【题型】证明题　【知识点】解析几何　【难度】medium
已知双曲线$\Gamma$: $x^2 - \frac{y^2}{3} = 1$，点$A(1,0)$，点$Q(1,2)$，过点$Q$作动直线$l$与双曲线右支交于不同的两点$B$、$C$，点$H$在线段$BC$上，且与端点$B$、$C$不重合。

(1) 求双曲线$\Gamma$的焦距和离心率；

(2) 当$H$为$BC$中点时，$\triangle AQH$的面积为$7$，求直线$l$的斜率；

(3) 设直线$AB$、$AH$、$AC$分别与$y$轴交于点$D$、$E$、$F$，若$E$为$DF$的中点，证明：点$H$在一条定直线上，并求出该定直线的方程。
【解答】
\textbf{【答案】}
(1) 焦距$4$，离心率$2$

(2) $-2$

(3) 证明见解析，$(x_H,y_H)$在定直线$3x - 2y - 3 = 0$上

\textbf{【分析】}
(1) 根据双曲线方程求出$a,b,c$，即可得解；

(2) 先设出直线方程，联立双曲线方程，利用中点坐标公式和三角形面积公式求解直线斜率；

(3) 通过设点坐标，利用直线方程求出与$y$轴交点坐标，再根据中点关系证明点$H$在定直线上。

\textbf{【详解】}
(1) 由双曲线方程得$a = 1$，$b = \sqrt{3}$，$c = \sqrt{a^2 + b^2} = 2$，

所以焦距$2c = 4$，离心率$e = \frac{c}{a} = 2$；

---

(2) 若直线$l$的斜率不存在，则直线$l$与双曲线右支只有一个交点，不符合题意，

故直线$l$的斜率存在，设直线$l$的方程为$y - 2 = k(x - 1)$，

与$x^2 - \frac{y^2}{3} = 1$联立得$(3 - k^2)x^2 + (2k^2 - 4k)x - k^2 + 4k - 7 = 0$。

设$B(x_1,y_1)$，$C(x_2,y_2)$，

由题意，得
\[
\begin{cases}
3 - k^2 \neq 0 \\
\Delta = (2k^2 - 4k)^2 + 4(3 - k^2)(k^2 - 4k + 7) = 12(7 - 4k) > 0 \\
x_1 + x_2 = \frac{2k^2 - 4k}{k^2 - 3} > 0 \\
x_1x_2 = \frac{k^2 - 4k + 7}{k^2 - 3} > 0
\end{cases}
\]
，

解得$k < -\sqrt{3}$，

因为$H$为$BC$中点，所以$x_H = \frac{k^2 - 2k}{k^2 - 3}$，

由$S_{\triangle AQH} = \frac{1}{2}|AQ||x_H - 1| = \left|\frac{k^2 - 2k}{k^2 - 3} - 1\right| = 7$，得$7k^2 + 2k - 24 = (7k - 12)(k + 2) = 0$，

又$k < -\sqrt{3}$，解得$k = -2$，

所以直线$l$的斜率为$-2$；

---

(3) 直线$AB$的方程为$y = \frac{y_1}{x_1 - 1}(x - 1)$，令$x = 0$，得$y_D = \frac{-y_1}{x_1 - 1}$，

同理可得，$y_E = \frac{-y_H}{x_H - 1}$，$y_F = \frac{-y_2}{x_2 - 1}$，

由$E$为$DF$中点，可得$2y_E = y_D + y_F$，

即$\frac{2y_H}{x_H - 1} = \frac{y_1}{x_1 - 1} + \frac{y_2}{x_2 - 1} = \frac{2 + k(x_1 - 1)}{x_1 - 1} + \frac{2 + k(x_2 - 1)}{x_2 - 1} = 2k + 2 \cdot \frac{x_1 + x_2 - 2}{(x_1 - 1)(x_2 - 1)}$，

所以$\frac{y_H}{x_H - 1} = k + \frac{2k^2 - 4k - 2(k^2 - 3)}{k^2 - 4k + 7 - (2k^2 - 4k) + k^2 - 3} = k + \frac{-4k + 6}{4} = \frac{3}{2}$，

即$3x_H - 2y_H - 3 = 0$，

所以$(x_H,y_H)$在定直线$3x - 2y - 3 = 0$上。

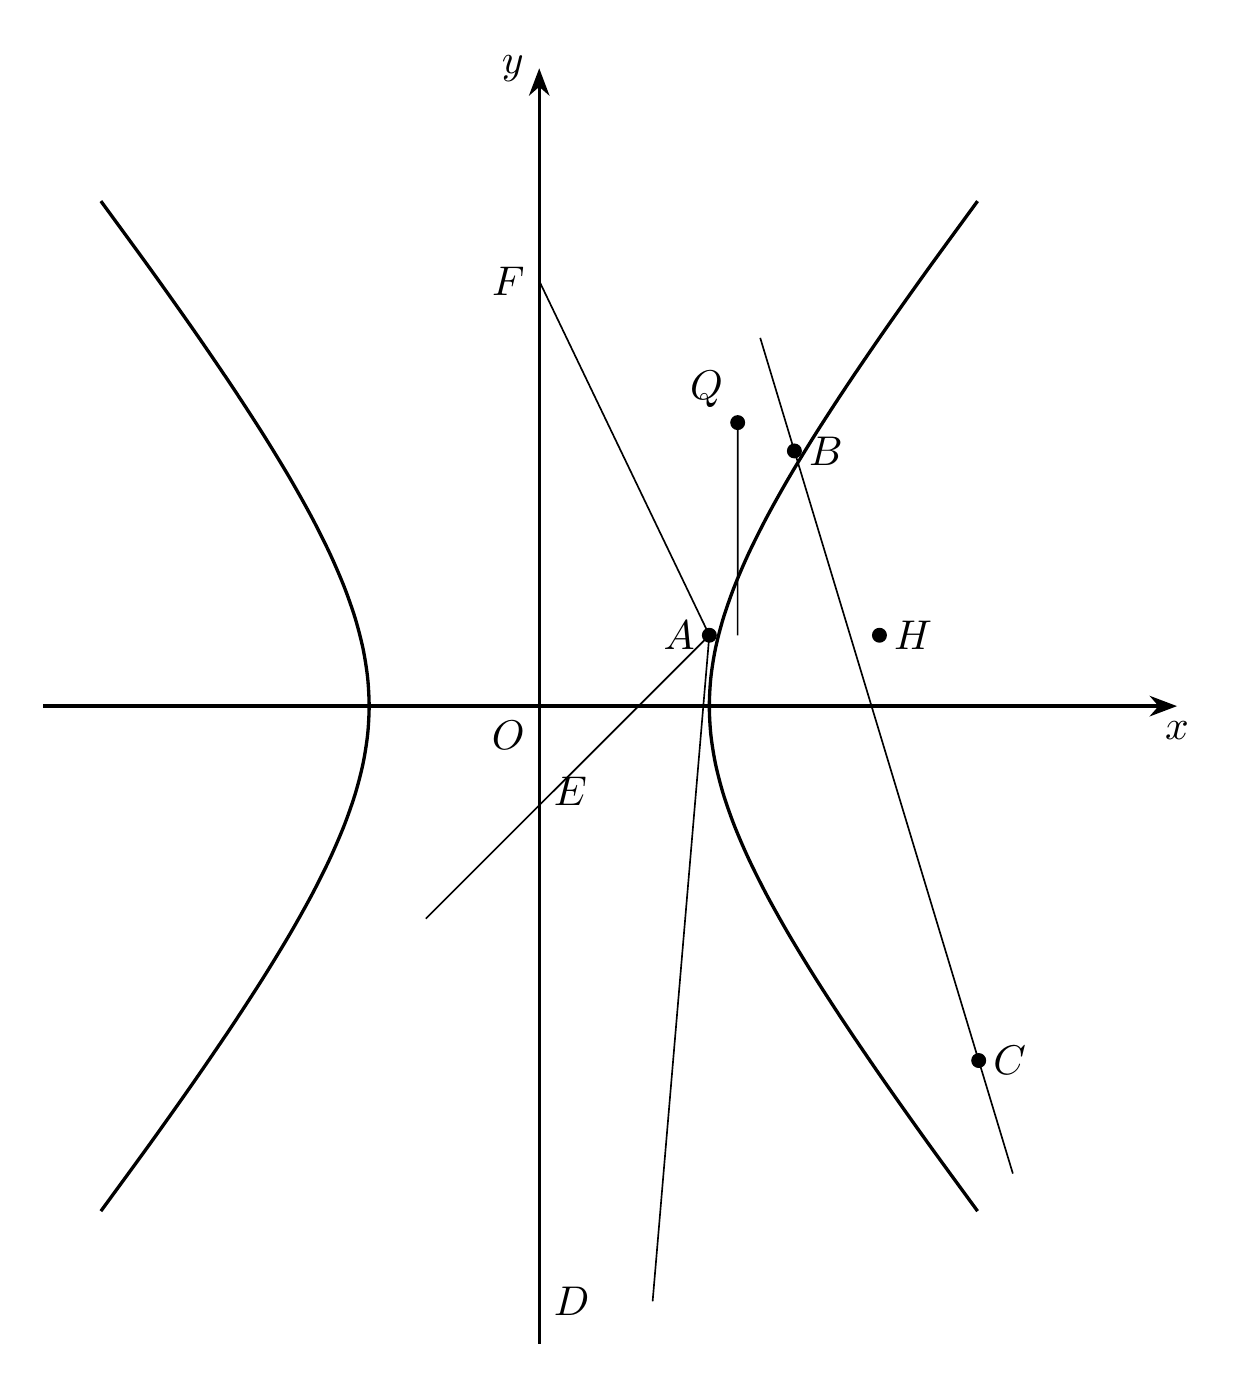